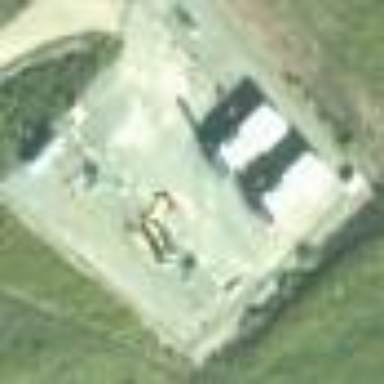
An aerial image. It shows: Industrial area used for fracking.